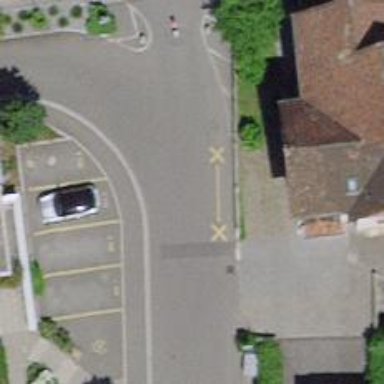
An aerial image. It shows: Bollard.